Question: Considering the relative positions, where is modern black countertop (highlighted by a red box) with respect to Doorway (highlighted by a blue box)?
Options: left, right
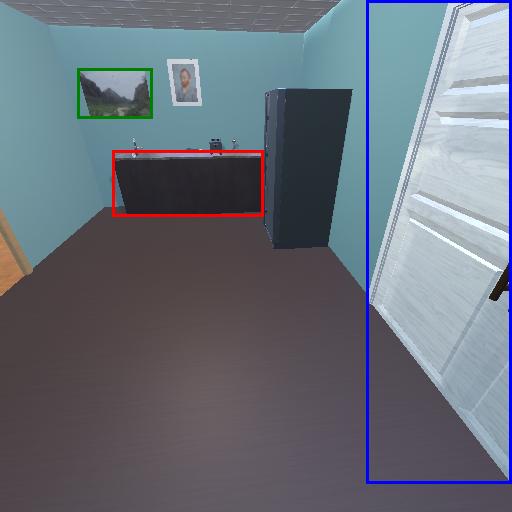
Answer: left